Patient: sex F, age 35
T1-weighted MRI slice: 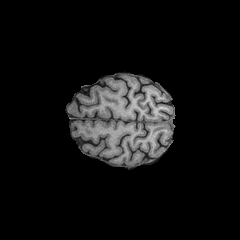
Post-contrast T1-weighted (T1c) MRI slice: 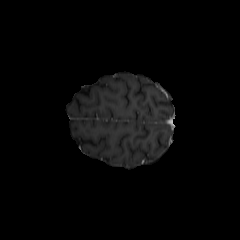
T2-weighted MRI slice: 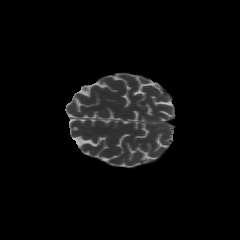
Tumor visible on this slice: no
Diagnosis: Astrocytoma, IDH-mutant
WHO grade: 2